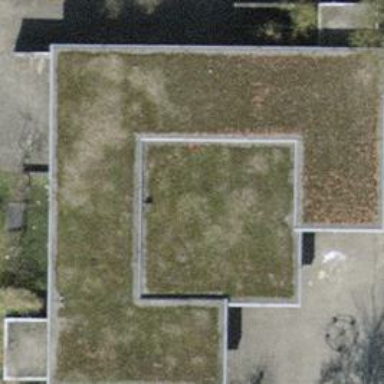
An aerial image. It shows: Kindergarten building.